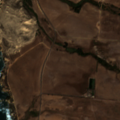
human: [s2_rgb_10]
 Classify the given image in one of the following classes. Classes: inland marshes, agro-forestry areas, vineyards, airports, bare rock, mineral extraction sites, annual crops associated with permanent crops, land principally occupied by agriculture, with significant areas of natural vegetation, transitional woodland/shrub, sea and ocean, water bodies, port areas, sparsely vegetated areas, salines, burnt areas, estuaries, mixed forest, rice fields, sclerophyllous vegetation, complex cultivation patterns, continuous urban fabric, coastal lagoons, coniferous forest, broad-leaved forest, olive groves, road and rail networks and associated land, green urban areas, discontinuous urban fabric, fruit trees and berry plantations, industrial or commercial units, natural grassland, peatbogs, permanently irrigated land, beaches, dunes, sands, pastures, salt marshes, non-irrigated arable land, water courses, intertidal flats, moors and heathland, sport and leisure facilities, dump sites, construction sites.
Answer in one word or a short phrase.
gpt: non-irrigated arable land, beaches, dunes, sands, sea and ocean